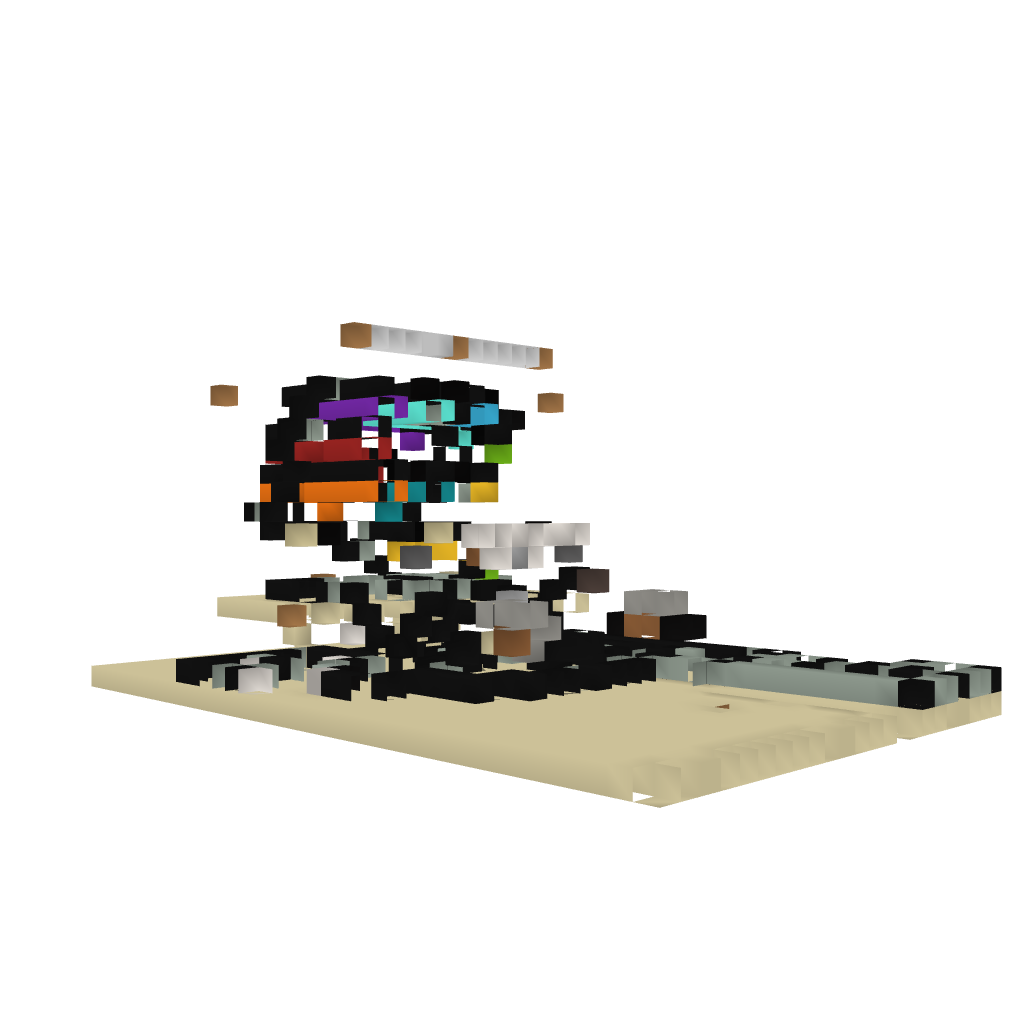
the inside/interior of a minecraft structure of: Wheel of H